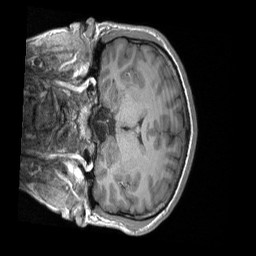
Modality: T1w
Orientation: coronal
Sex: male
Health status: ill
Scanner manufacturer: siemens
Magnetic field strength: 3 T
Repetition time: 1.66 s
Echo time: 0.00254 s